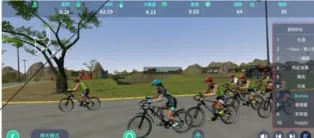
Patient undergoing Virtual Reality-based arm and leg cycling in therapy. (F) Self-exercise goals for patient at different stages.
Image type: radiology (mri)